Question: I am trying to put in formulas in 3 columns, I followed the guide on how to write HTML file to do it, but the pictures are nowhere to be found for some reason. The problem is that I ahve to use C# for that one, so made my own class to create an HTML file. I do not understand what exactly could have gone wrong.

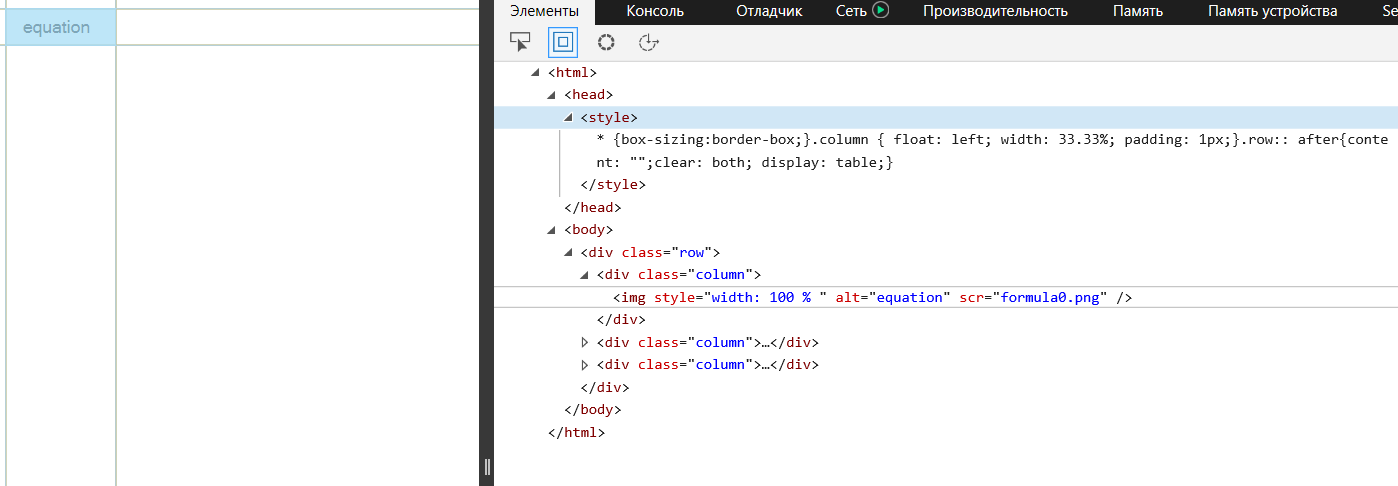
Answer: Could you try using src instead of scr in img